Aerial crown-view tile of a tropical tree (Barro Colorado Island, Panama), acquired 20250715:
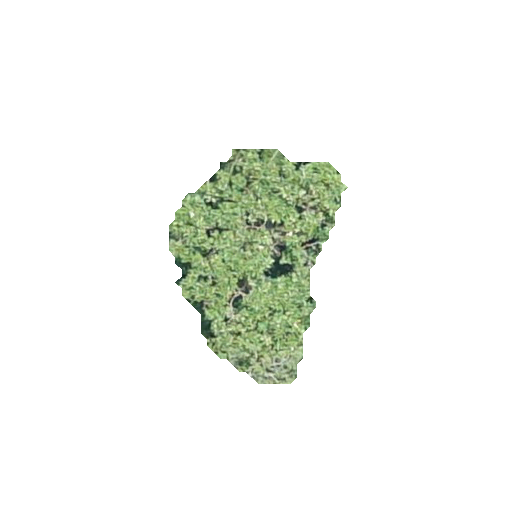
Species: Miconia argentea
GBIF accepted scientific name: Miconia argentea
Crown area: 40.727 m²